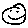
Label: smiley face